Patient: sex M, age 37
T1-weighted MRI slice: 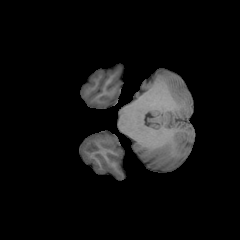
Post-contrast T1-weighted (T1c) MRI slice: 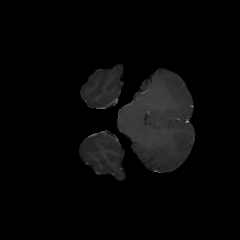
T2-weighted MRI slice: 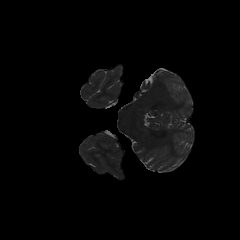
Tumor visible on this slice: no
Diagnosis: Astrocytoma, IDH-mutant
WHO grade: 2